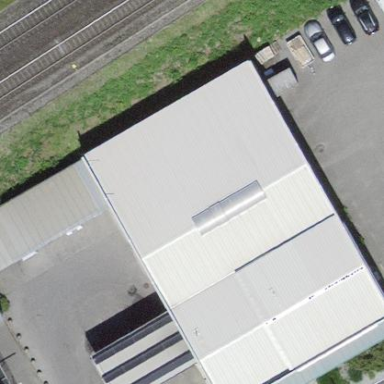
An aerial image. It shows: Industrial building.